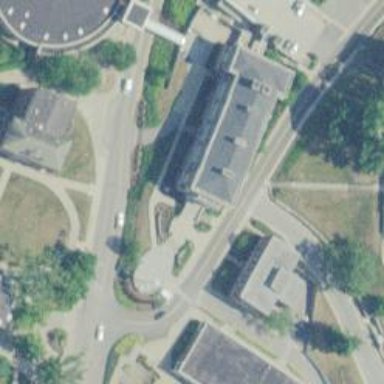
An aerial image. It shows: View of university building.